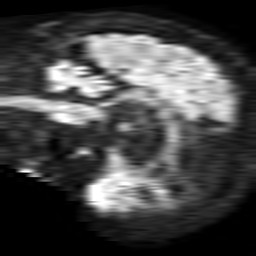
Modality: TRACE
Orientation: sagittal
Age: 62
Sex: female
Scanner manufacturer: philips
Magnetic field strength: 1.5 T
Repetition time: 3.395 s
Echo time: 0.06922 s